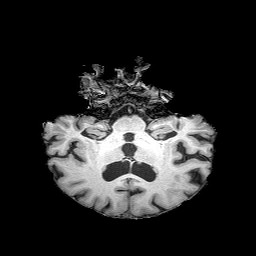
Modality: T1w
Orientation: sagittal
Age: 81
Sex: female
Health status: healthy